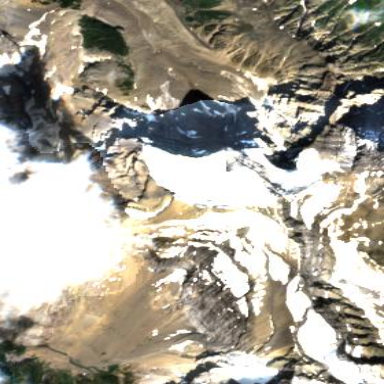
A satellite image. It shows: Majestic glacier in the distance.